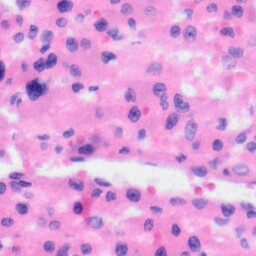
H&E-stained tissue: Liver